Question: So what I'm trying to do is create like a random image from panels of different colors. The user can choose how many panels (i.e. pixels) he wants to have and the number of different colors and then the program automatically generates that image. I'd really like to use panels for this because I will need this picture later on and need to modify every single pixel. As I'm comfortable with panels, I'd like to keep them and not use anything else.
So here's the code I'm using to create this panels:
'''
//Creates two lists of panels
//Add items to list so that these places in the list can be used later.
//nudSizeX.Value is the user-chosen number of panels in x-direction
for (int a = 0; a < nudSizeX.Value; a++)
{
horizontalRows.Add(null);
}
//nudSizeY.Value is the user-chosen number of panels in y-direction
for (int b = 0; b < nudSizeY.Value; b++)
{
allRows.Add(null);
}
for (int i = 0; i < nudSizeY.Value; i++)
{
for (int j = 0; j < nudSizeX.Value; j++)
{
// new panel is created, random values for background color are assigned, position and size is calculated
//pnlBack is a panel used as a canvas on whoch the other panels are shown
Panel pnl = new Panel();
pnl.Size = new System.Drawing.Size((Convert.ToInt32(pnlBack.Size.Width)) / Convert.ToInt32(nudSizeX.Value), (Convert.ToInt32(pnlBack.Size.Height) / Convert.ToInt32(nudSizeY.Value)));
pnl.Location = new Point(Convert.ToInt32((j * pnl.Size.Width)), (Convert.ToInt32((i * pnl.Size.Height))));
//There are different types of panels that vary in color. nudTypesNumber iis the user-chosen value for howmany types there should be.
int z = r.Next(0, Convert.ToInt32(nudTypesNumber.Value));
//A user given percentage of the panels shall be free, i.e. white.
int w = r.Next(0, 100);
if (w < nudPercentFree.Value)
{
pnl.BackColor = Color.White;
}
//If a panel is not free/white, another rendom color is assigned to it. The random number determinig the Color is storede in int z.
else
{
switch (z)
{
case 0:
pnl.BackColor = Color.Red;
break;
case 1:
pnl.BackColor = Color.Blue;
break;
case 2:
pnl.BackColor = Color.Lime;
break;
case 3:
pnl.BackColor = Color.Yellow;
break;
}
}
//Every panel has to be added to a list called horizontal rows. This list is later added to a List<List<Panel>> calles allRows.
horizontalRows[j] = (pnl);
//The panel has also to be added to the "canvas-panel" pnl back. The advantage of using the canvas panel is that it is easier to determine the coordinates on this panel then on the whole form.
pnlBack.Controls.Add(pnl);
}
allRows[i] = horizontalRows;
}
'''
As you might imagine, this is very slow when creating a checkerboard of 99x99 because the program has to loop through the process nearly 10000 times.
What would you to to improve performance? I said I'd like to keep doing it with panels because I'm comfortable with them, but if using panels is even more dumb than I thought, I'm open to other options. The program gets slower and slower the more panels it has already created. I guess that's because of the adding to the list that grows larger and larger?
This is how the output looks right now:

This is what I want to do with my "picture" later: I basically want to do Schellings model. That model shows how different groups of people (i.e. different colors) segregate when they want to have a certain percentage of people around them that belong to their group. That means that later on I have to be able to check for each of the panels/pixels what the neighbours are and have to be able to be able to change color of each pixel individually.
I don't want a ready solution, I'm just hoping for tips how to improve the speed of the picture-creating process.
Thank you very much
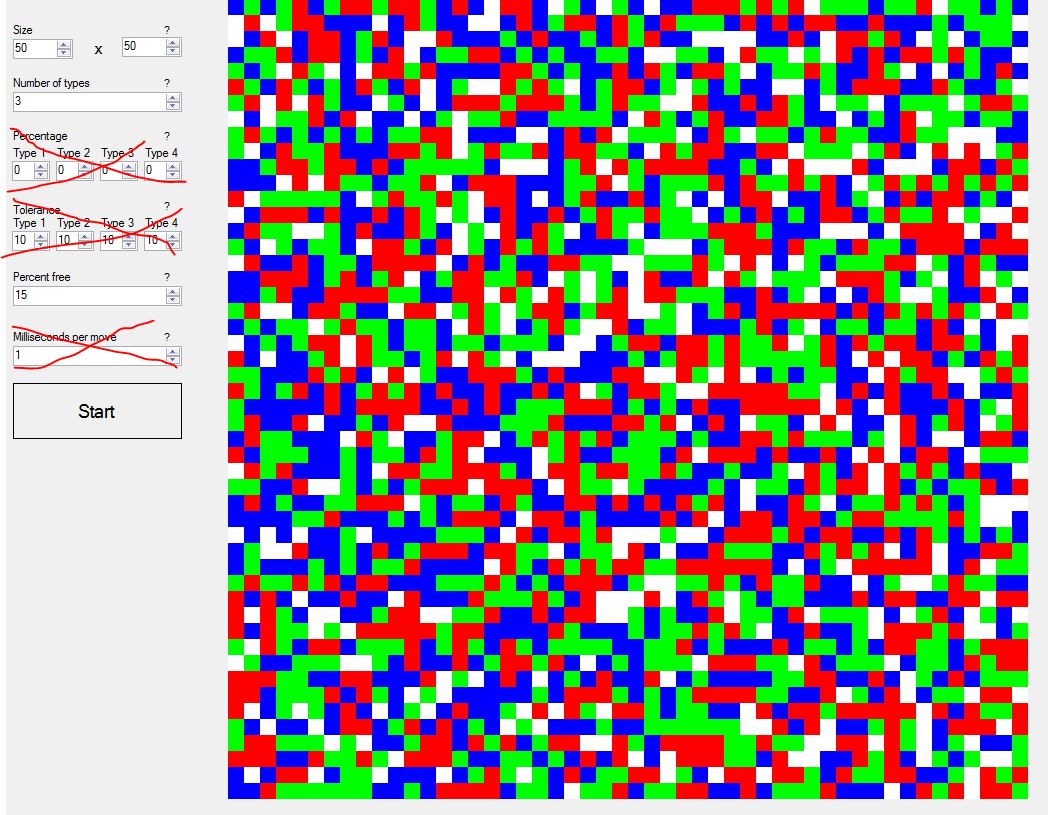
Answer: well I suggest you using GDI+ instead , you can store your colors in a 2 dimensional array so you can draw the desired image based on that and also you can loop through them for further process , take a look at this code and also the demo project :
as you mentioned that you're not familiar with gdi+ , there is a demo project included so you can check it yourself and see how It's done in gdi+ :
demo project : <URL>
'''
Color[,] colorsTable;
Bitmap b;
Graphics g;
int size = 80; // size of table
int pixelWidth = 5; // size of each pixel
Random r = new Random();
int rand;
// CMDDraw is my Form button which draws the image
private void CMDDraw_Click(object sender, EventArgs e)
{
colorsTable = new Color[size, size];
pictureBox1.Size = new Size(size * pixelWidth, size * pixelWidth);
b = new Bitmap(size * pixelWidth, size * pixelWidth);
g = Graphics.FromImage(b);
for (int y = 0; y < size; y++)
{
for (int x = 0; x < size; x++)
{
rand = r.Next(0, 4);
switch (rand)
{
case 0: colorsTable[x, y] = Color.White; break;
case 1: colorsTable[x, y] = Color.Red; break;
case 2: colorsTable[x, y] = Color.Blue; break;
case 3: colorsTable[x, y] = Color.Lime; break;
default: break;
}
g.FillRectangle(new SolidBrush(colorsTable[x, y]), x * pixelWidth, y * pixelWidth, pixelWidth, pixelWidth);
}
}
pictureBox1.Image = b;
}
'''